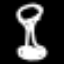
Label: hourglass